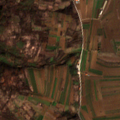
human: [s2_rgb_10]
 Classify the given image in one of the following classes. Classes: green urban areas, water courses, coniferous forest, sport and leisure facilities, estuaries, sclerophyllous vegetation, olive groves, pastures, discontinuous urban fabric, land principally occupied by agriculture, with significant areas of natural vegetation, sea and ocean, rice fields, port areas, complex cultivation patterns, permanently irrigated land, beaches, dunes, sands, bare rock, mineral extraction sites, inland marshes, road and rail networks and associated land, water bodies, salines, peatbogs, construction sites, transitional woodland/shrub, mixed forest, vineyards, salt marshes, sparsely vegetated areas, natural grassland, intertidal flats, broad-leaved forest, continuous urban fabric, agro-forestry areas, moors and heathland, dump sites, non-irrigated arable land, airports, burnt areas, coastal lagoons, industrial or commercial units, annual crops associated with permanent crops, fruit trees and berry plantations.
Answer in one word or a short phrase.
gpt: non-irrigated arable land, complex cultivation patterns, land principally occupied by agriculture, with significant areas of natural vegetation, broad-leaved forest, transitional woodland/shrub